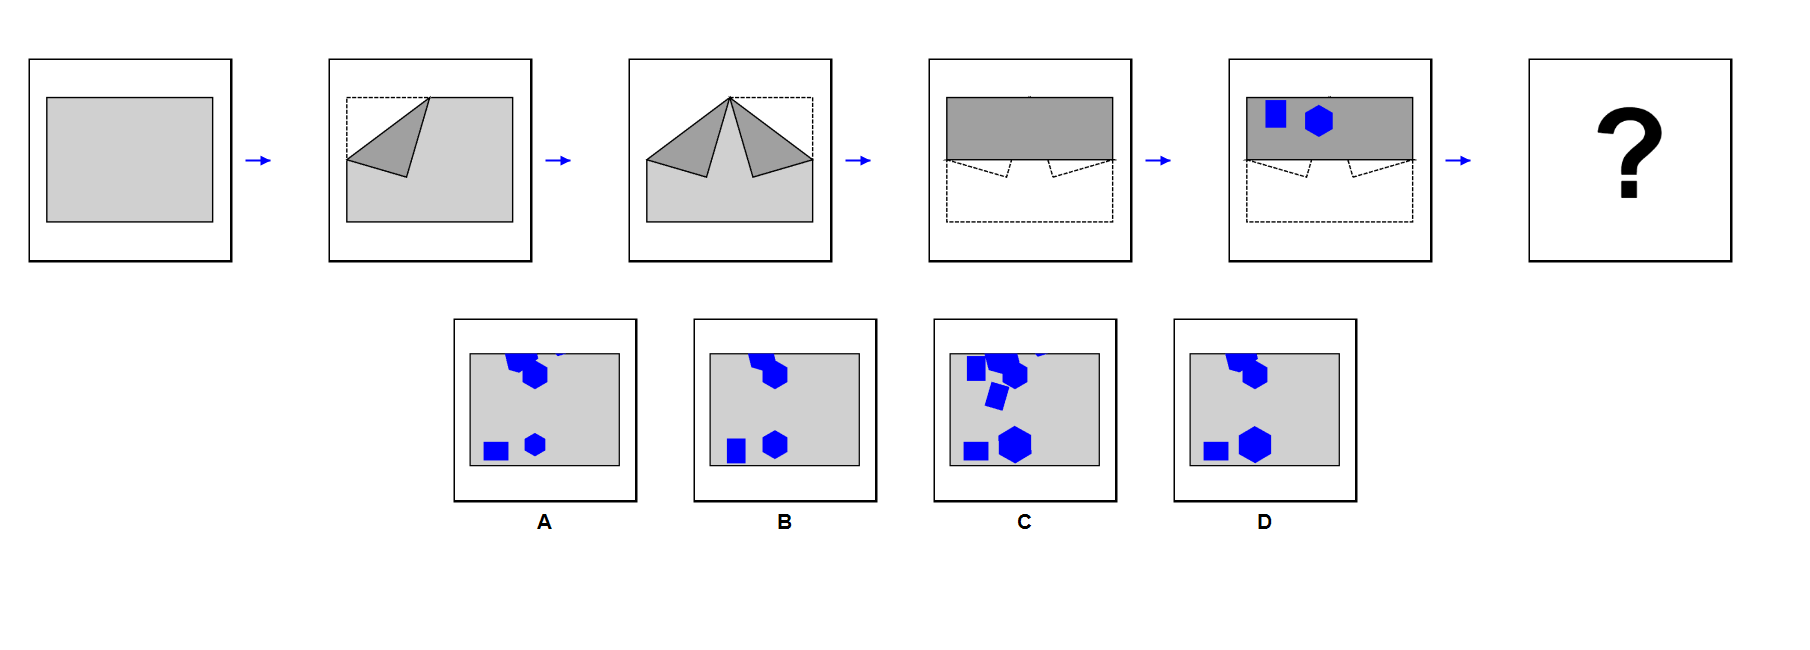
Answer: B